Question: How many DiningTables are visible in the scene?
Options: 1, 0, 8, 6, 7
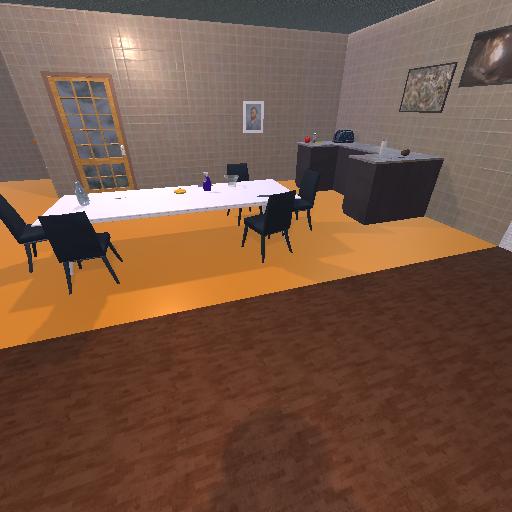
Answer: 1